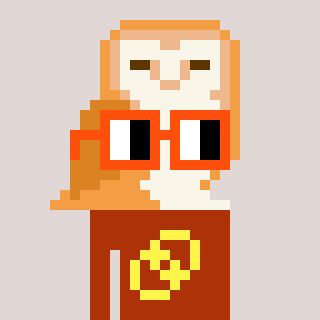
a pixel art character with square orange glasses, a owl-shaped head and a hotbrown-colored body on a warm background